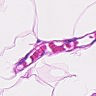
Metastatic tissue present: no